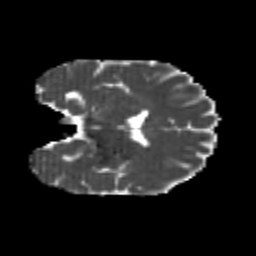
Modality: MD
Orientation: coronal
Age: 22
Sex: male
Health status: healthy
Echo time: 0.074 s